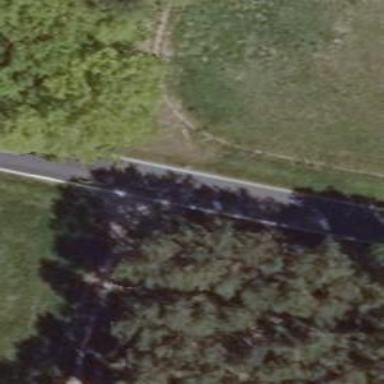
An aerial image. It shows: Secondary road with asphalt surface.